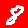
Digit: 8